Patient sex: M
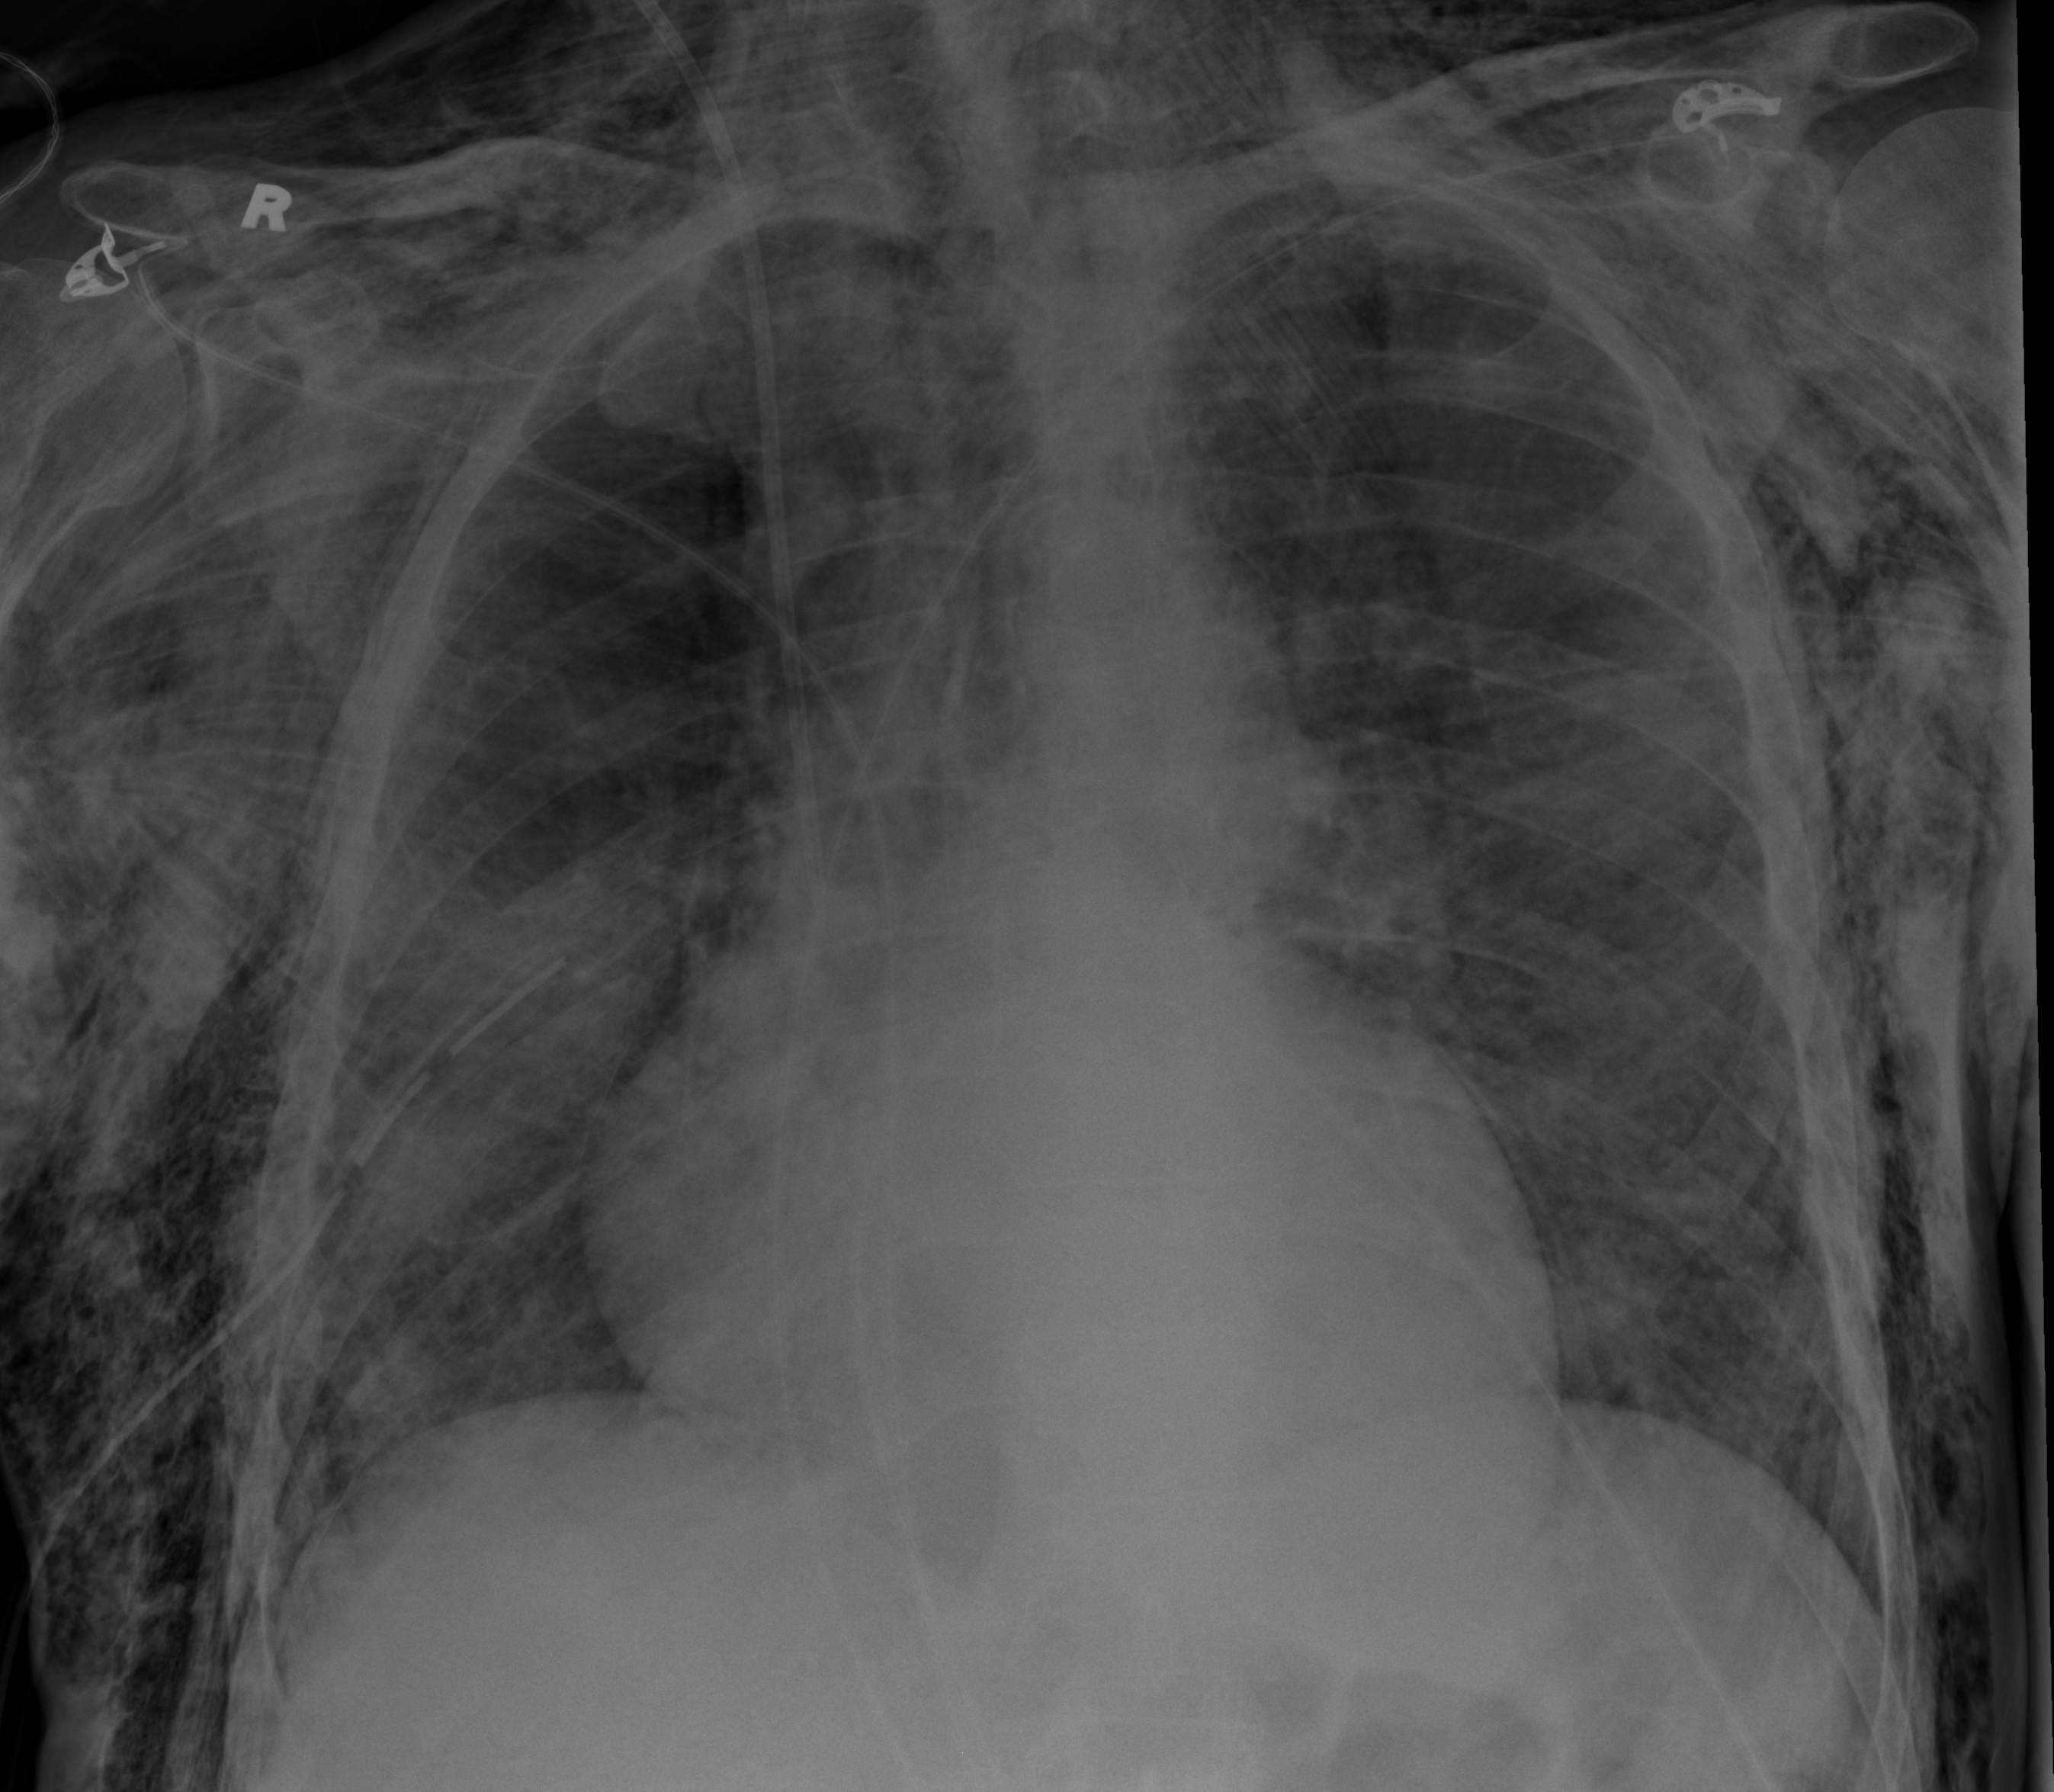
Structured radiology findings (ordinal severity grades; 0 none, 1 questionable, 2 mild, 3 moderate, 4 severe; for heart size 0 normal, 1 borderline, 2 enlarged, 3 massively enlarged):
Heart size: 2
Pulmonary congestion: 2
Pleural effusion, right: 0
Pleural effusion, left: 0
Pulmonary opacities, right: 2
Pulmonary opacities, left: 1
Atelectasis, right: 2
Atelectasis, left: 1